Question: I am using D3 to plot a rectangle for each object in an array, the height of the rectangle being dependant on the 'Size' property of the object. These rectangles are stacked on top of each other. I currently set the y position by summing the 'Size' of each subsequent rect that gets plotted - but this seems wrong - and I was wondering if there was a better way to do this, such as accessing the 'y' attribute of the previous item (and how?) or another way...

This is what the essence of my code looks like. There is a link to the fiddle below.
'''
var cumY = 0;
var blocks1 = sampleSVG.selectAll("rect")
.data(fpp)
.enter()
.append("rect")
.sort(SortBySize)
.style("stroke", "gray")
.style("opacity", blockOpacity)
.style("fill", function (d) {return d.Colour})
.attr("width", 80)
.attr("height", function (d) {return d.Size})
.attr("x", 5)
.attr("y", function (d, i) {
var thisY = cumY;
cumY += d.Size;
// perhaps I could just return something like d.Size + previousItem.GetAttribute("y") ???
return thisY;
});
'''
<URL>
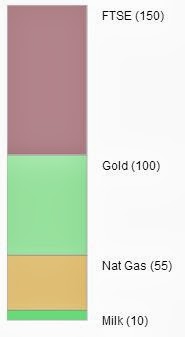
Answer: This is tricky do! You're right that keeping track of the cumulative height 'seems wrong' - it works now but it isn't very idiomatic d3 and will get pretty messy once you start trying to do something more complicated.
I would try using d3's built in <URL> and posting an updated fiddle if you get stuck. Good luck!